【题型】选择题　【知识点】立体几何　【难度】medium
《几何补编》是清代梅文鼎撰算书，其中卷一就给出了正四面体，正六面体（立方体）、正八面体、正十二面体、正二十面体这五种正多面体的体积求法。若正四面体$P-ABC$的棱长为$2\sqrt{3}$，$M$为棱$PA$上的动点，则当三棱锥$M-ABC$的外接球的体积最小时，三棱锥$M-ABC$的体积为（ ）

A. $\dfrac{4\sqrt{6}}{3}$
B. $4\sqrt{2}$
C. $4\sqrt{3}$
D. $8\sqrt{3}$
【解答】
【答案】A
【分析】由题意确定三棱锥$M-ABC$的外接球的体积最小时球心的位置，由此可求出三棱锥$M-ABC$的高，利用体积公式，即可求得答案。
【详解】如图，在正四面体$P-ABC$中，假设$PH \perp$底面$ABC$，则点$H$为$\triangle ABC$外心。
在$PH$上取一点$O$，满足$OA=OM$，则$OA=OM=OB=OC$，
则$O$为三棱锥$M-ABC$的外接球球心，
$\therefore$当$OA$取得最小值时，$OM$最小，三棱锥$M-ABC$的外接球体积最小，
此时点$O$与点$H$重合。作$MN \perp AH$，垂足为$N$，$\therefore MN \parallel PH$，
$\therefore MN$为三棱锥$M-ABC$的高。

由正四面体$P-ABC$的棱长为$2\sqrt{3}$，知$PA=2\sqrt{3}$，$AH=\frac{2}{3} \times 2\sqrt{3} \times \frac{\sqrt{3}}{2}=2=MH$，
$PH=\sqrt{PA^2-AH^2}=2\sqrt{2}$，

设$AN=x$，则$\frac{AN}{AH}=\frac{MN}{PH}$，故$MN=\sqrt{2}x$，$HN=2-x$。
由$HM^2=MN^2+HN^2$，得$2^2=(\sqrt{2}x)^2+(2-x)^2$，
解得$x=\frac{4}{3}$，$\therefore MN=\frac{4\sqrt{2}}{3}$，

$\therefore V_{\text{三棱锥}M-ABC}=\frac{1}{3} \times \frac{\sqrt{3}}{4} \times (2\sqrt{3})^2 \times \frac{4\sqrt{2}}{3}=\frac{4\sqrt{6}}{3}$。

故选：A
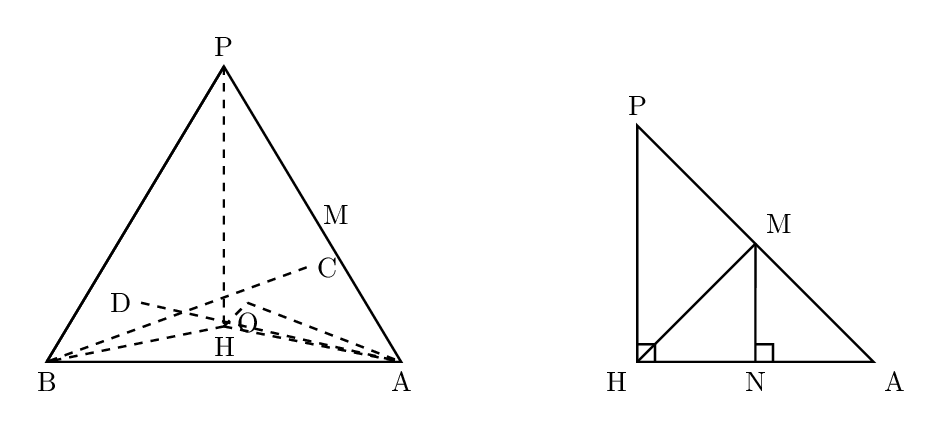